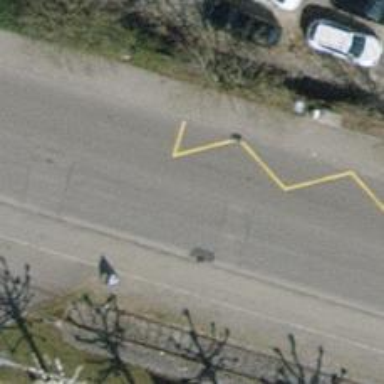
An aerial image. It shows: Public transport stop position.